Question: Count the number of objects in the diagram.
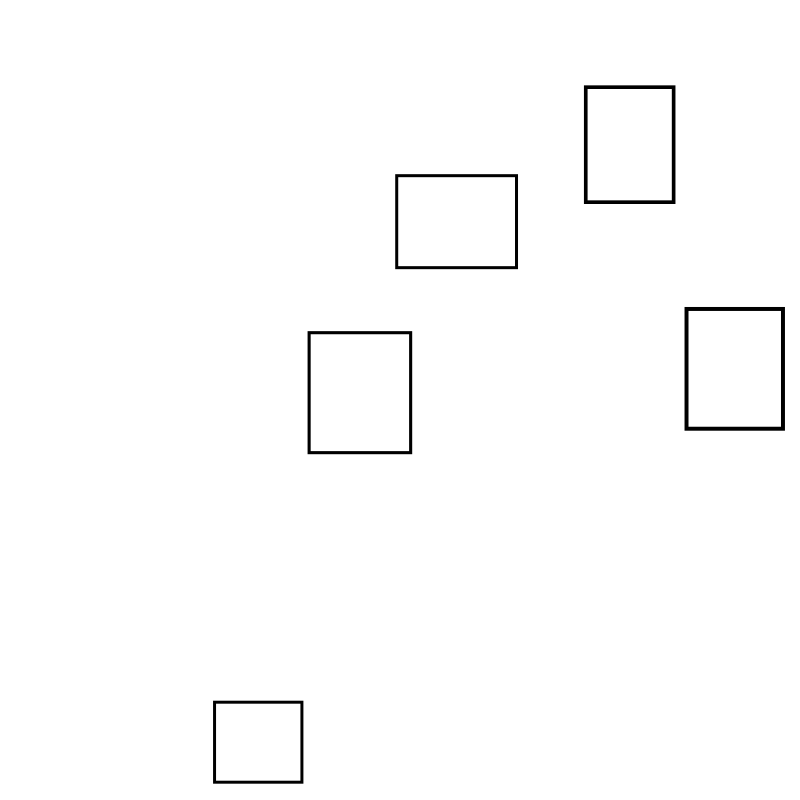
Answer: 5